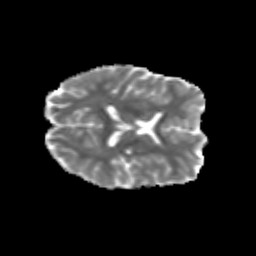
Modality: MD
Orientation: axial
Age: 21
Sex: male
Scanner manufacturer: siemens
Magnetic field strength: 3 T
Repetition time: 3.5 s
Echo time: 0.125 s